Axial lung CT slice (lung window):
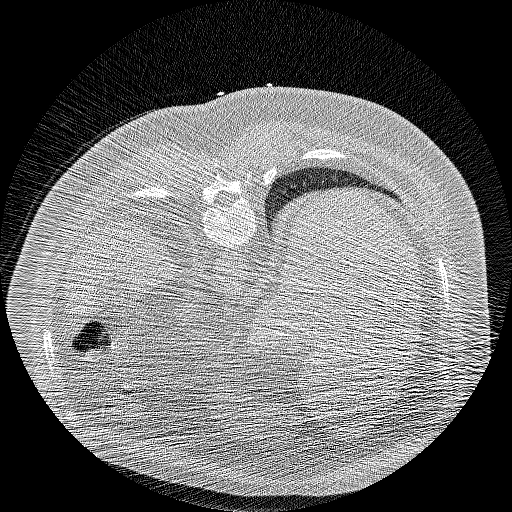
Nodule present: no